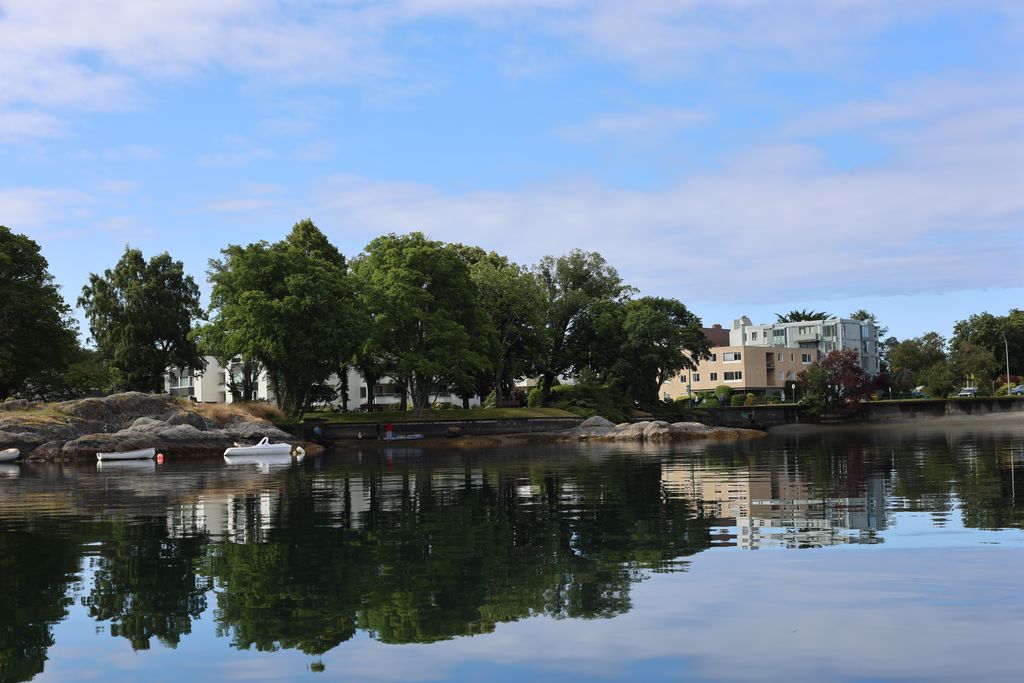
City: victoria